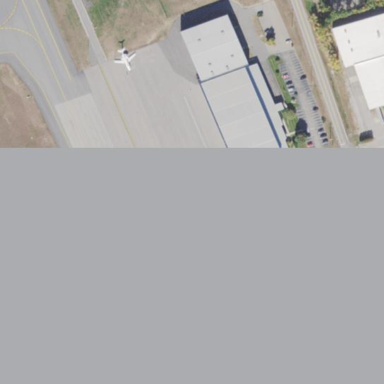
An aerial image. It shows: Hangar building at the airport with customs amenities.